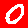
Digit: 0